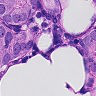
Metastatic tissue present: yes